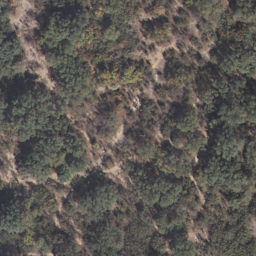
Label: forest